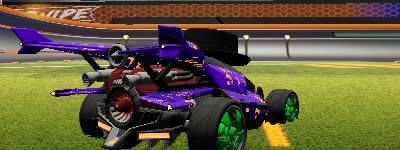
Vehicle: aftershock